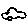
Label: car